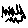
Label: zigzag